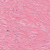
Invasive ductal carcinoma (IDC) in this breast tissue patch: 0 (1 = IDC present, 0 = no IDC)